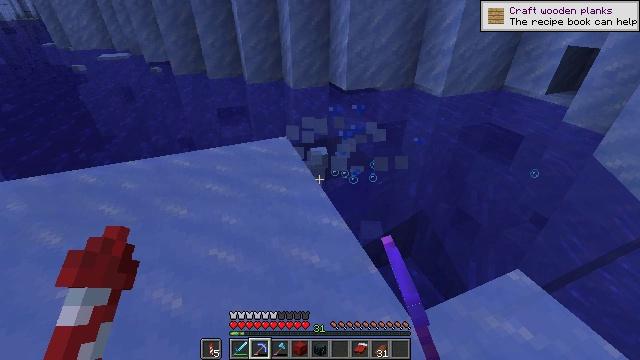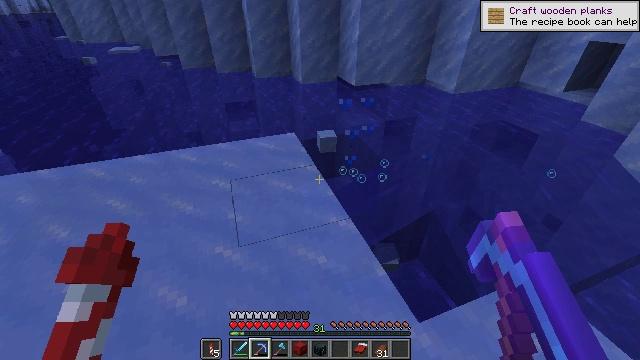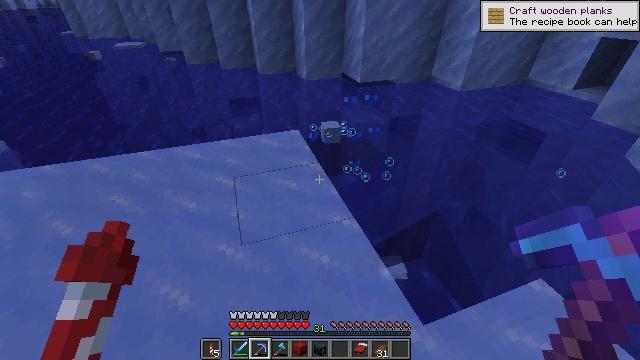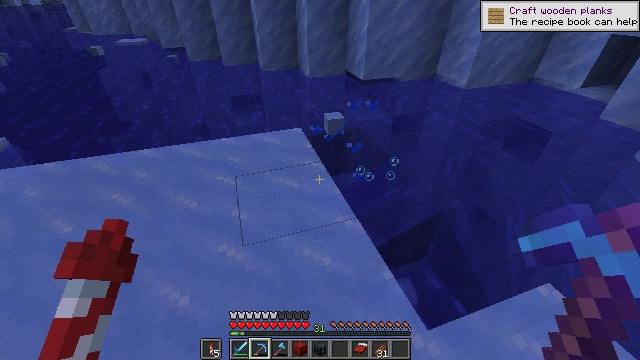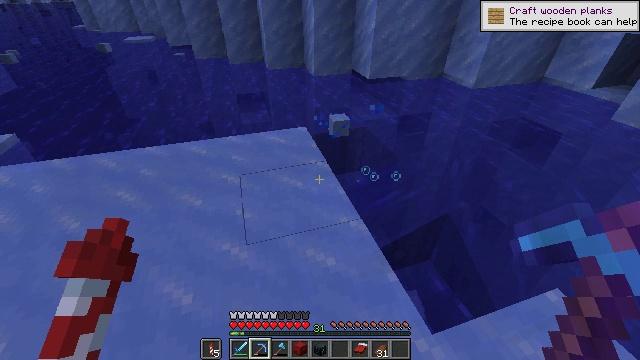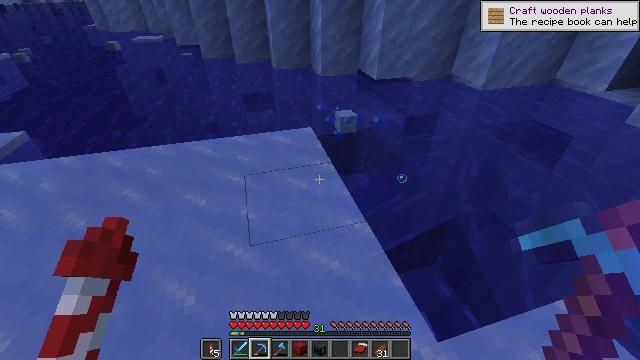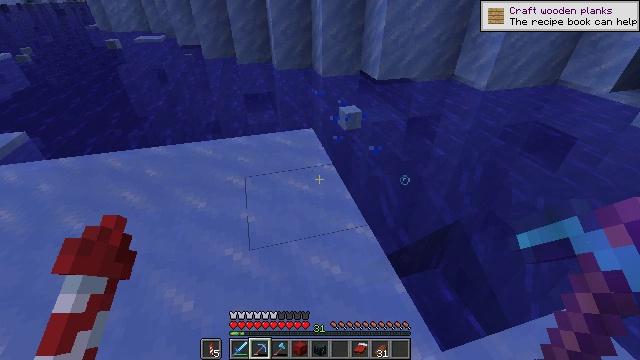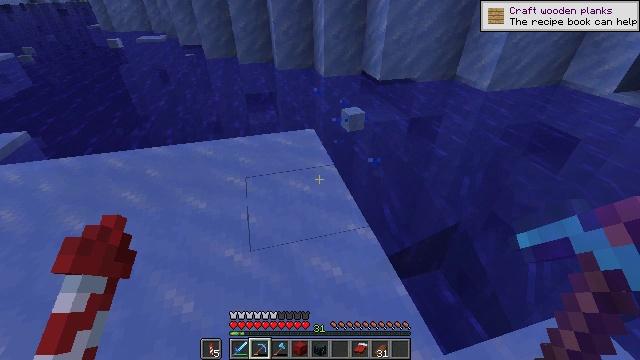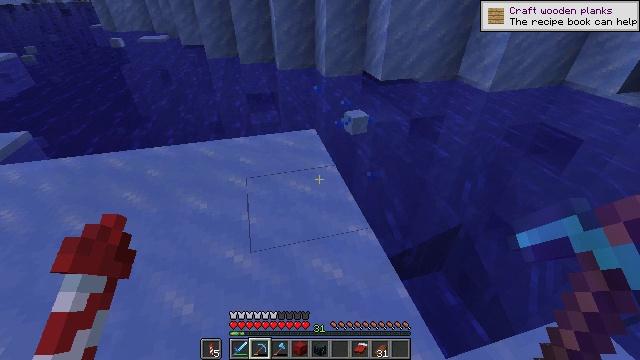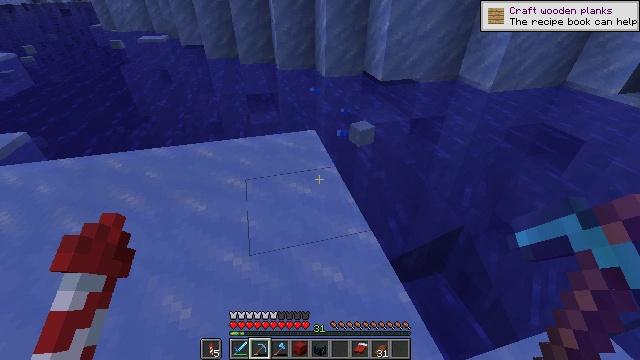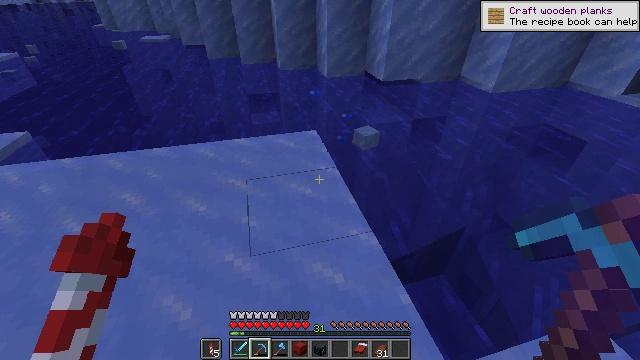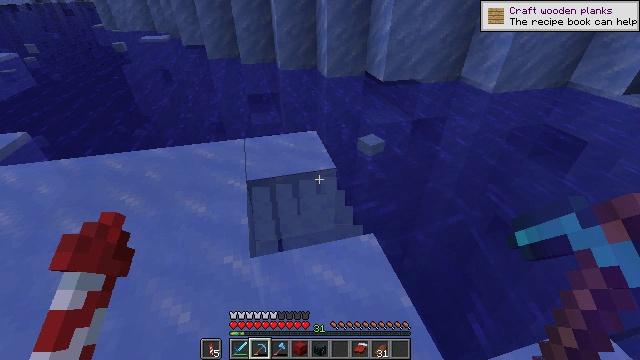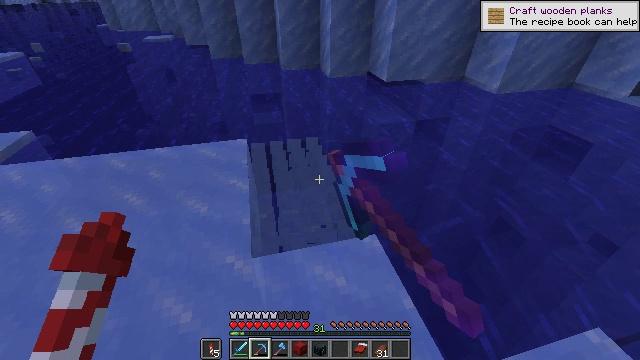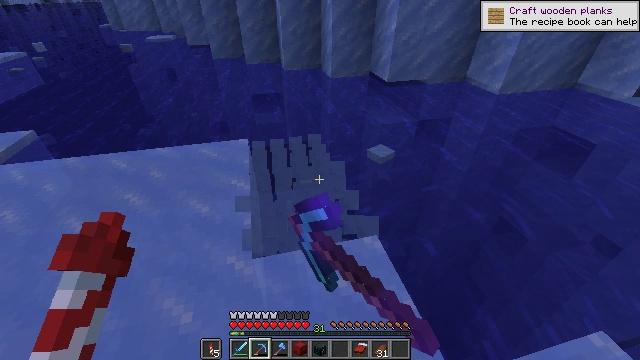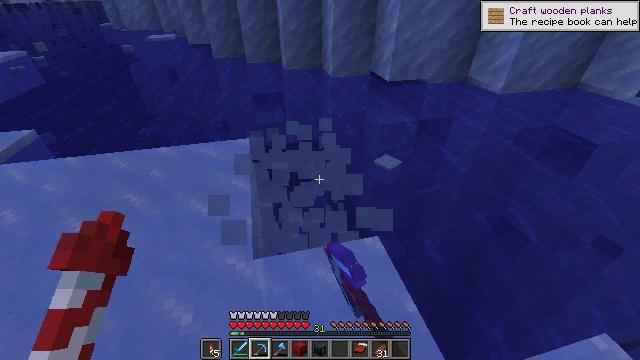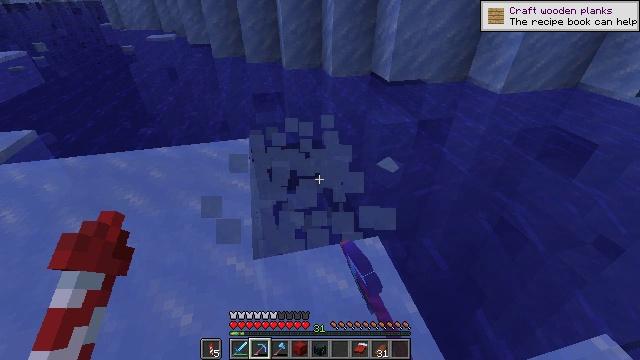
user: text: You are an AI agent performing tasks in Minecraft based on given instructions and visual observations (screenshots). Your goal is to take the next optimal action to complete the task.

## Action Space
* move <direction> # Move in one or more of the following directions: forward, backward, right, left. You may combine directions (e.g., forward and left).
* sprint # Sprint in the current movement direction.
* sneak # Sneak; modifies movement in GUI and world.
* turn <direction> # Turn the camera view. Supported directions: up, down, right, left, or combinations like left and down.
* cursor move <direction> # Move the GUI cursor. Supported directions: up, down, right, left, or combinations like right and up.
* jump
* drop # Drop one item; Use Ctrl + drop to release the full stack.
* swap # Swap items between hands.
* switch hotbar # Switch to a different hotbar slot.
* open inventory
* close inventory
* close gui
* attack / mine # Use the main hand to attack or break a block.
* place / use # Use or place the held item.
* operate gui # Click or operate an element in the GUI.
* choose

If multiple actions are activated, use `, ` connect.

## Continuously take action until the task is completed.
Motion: motion action
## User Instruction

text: Gather ice for building or crafting.
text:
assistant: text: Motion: turn left and down
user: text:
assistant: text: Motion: no_op
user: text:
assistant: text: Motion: no_op
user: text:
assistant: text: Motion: turn left
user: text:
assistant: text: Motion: turn left
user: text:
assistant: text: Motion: no_op
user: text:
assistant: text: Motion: no_op
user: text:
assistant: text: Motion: no_op
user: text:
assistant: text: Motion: no_op
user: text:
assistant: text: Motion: no_op
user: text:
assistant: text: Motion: attack / mine
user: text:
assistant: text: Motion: attack / mine
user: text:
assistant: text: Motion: no_op
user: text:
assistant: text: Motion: no_op
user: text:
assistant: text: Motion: no_op
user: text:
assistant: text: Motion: no_op
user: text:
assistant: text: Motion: no_op
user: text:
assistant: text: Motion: no_op
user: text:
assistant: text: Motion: move left
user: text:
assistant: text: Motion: move left
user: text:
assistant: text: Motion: move left, turn right and down
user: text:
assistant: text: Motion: move left, turn right and down
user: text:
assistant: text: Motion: no_op
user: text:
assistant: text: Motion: turn left
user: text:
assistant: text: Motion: turn left
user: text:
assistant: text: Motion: turn left
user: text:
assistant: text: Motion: turn left
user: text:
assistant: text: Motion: attack / mine
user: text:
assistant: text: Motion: attack / mine
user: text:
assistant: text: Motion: move back, turn right and up, attack / mine